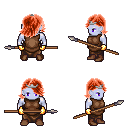
a pixel art fantasy rpg character, male body template, dark elf, purple skin, brown tunic, robe skirt, red swoop hairstyle, silver tiara, gold gloves, brown shoes, spear, four views (front, back, left, right), 2x2 character sprite sheet, small pixel art, hard edges, no anti-aliasing